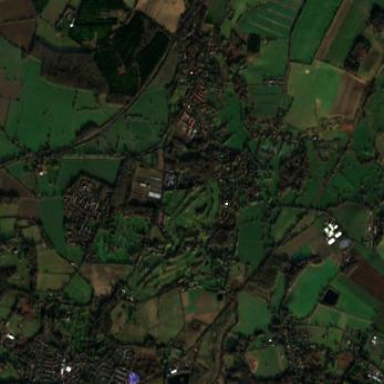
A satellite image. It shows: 18-hole golf course classified as leisure land.